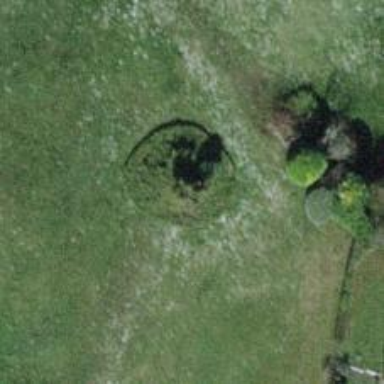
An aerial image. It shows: Park filled with evergreen needle-leaved trees.